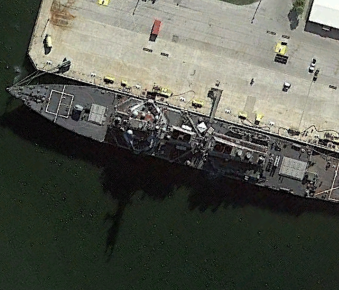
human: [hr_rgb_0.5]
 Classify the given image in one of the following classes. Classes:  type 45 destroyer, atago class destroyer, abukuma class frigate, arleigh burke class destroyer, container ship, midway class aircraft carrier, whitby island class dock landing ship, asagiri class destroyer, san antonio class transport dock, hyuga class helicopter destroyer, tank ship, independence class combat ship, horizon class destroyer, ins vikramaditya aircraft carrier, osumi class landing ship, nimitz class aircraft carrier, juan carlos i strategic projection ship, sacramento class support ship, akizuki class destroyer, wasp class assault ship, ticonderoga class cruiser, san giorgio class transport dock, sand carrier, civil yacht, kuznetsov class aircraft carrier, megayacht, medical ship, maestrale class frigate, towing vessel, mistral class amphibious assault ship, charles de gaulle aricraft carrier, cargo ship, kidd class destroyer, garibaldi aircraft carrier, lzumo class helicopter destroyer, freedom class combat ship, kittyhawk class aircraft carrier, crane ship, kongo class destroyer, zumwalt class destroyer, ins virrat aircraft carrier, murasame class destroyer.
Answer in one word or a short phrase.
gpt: Arleigh Burke class destroyer